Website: walmart
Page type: gifting
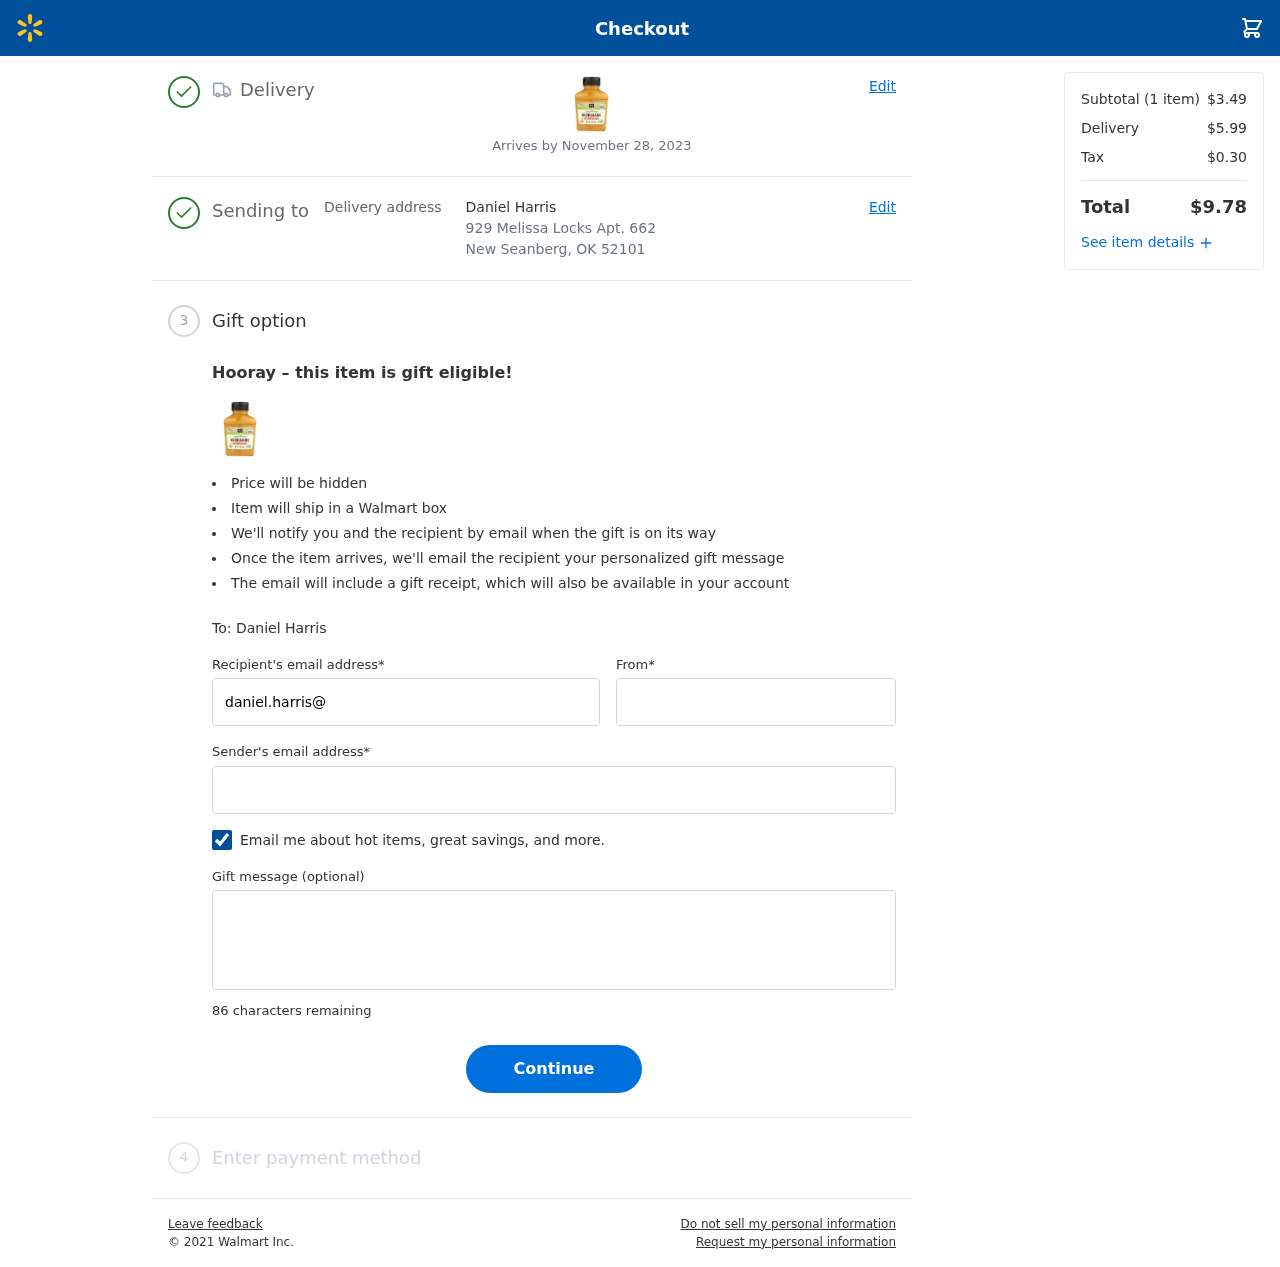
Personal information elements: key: PII_CITY_STATE_ZIP
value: New Seanberg, OK 52101
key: PII_EMAIL
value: jerryrhodes@hotmail.com
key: PII_FIRSTNAME
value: Jerry
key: PII_GIFT_EMAIL
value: daniel.harris@yahoo.com
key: PII_GIFT_FULLNAME
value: Daniel Harris
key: PII_GIFT_MESSAGE
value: Hey Daniel! I saw this spicy Korean mustard and thought of all the delicious meals you whip up – can’t wait to see how you use it! Hope this adds a little extra flavor to your next kitchen adventure. Enjoy!
Jerry
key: PII_STREET
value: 929 Melissa Locks Apt. 662
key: PII_GIFT_FIRSTNAME
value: Daniel
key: PII_GIFT_LASTNAME
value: Harris
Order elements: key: ORDER_DELIVERY_DATE
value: Arrives by November 28, 2023
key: ORDER_NUM_ITEMS
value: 1
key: ORDER_SUBTOTAL
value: $3.49
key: ORDER_SHIPPING_COST
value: $5.99
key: ORDER_TAX
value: $0.30
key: ORDER_TOTAL
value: $9.78